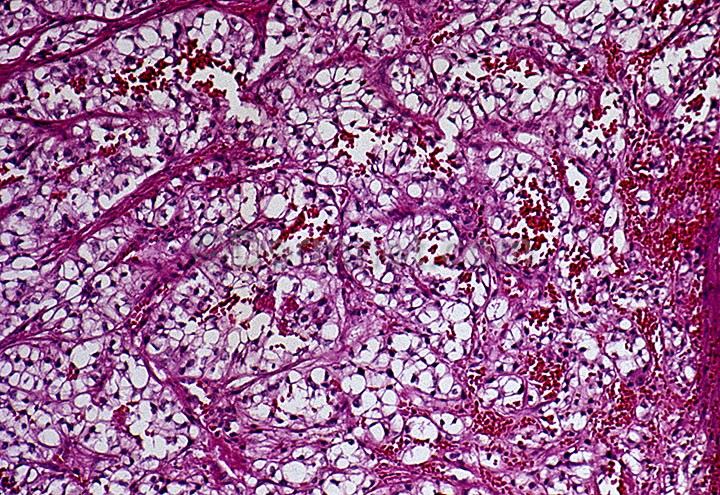
Disease: Actinic Keratosis Basal Cell Carcinoma and other Malignant Lesions